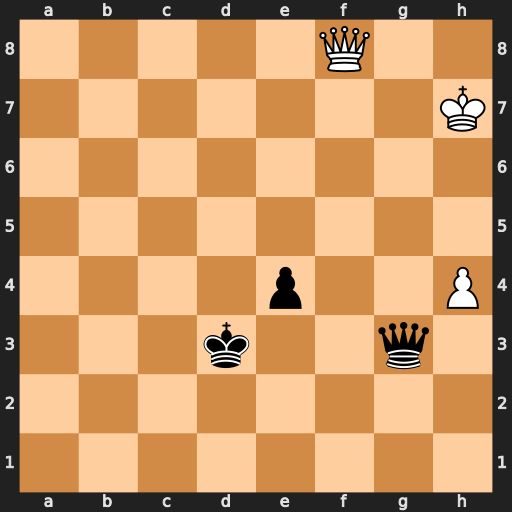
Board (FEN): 5Q2/7K/8/8/4p2P/3k2q1/8/8
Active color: w
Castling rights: -
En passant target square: -
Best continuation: Qa3+ Kd2 Qxg3